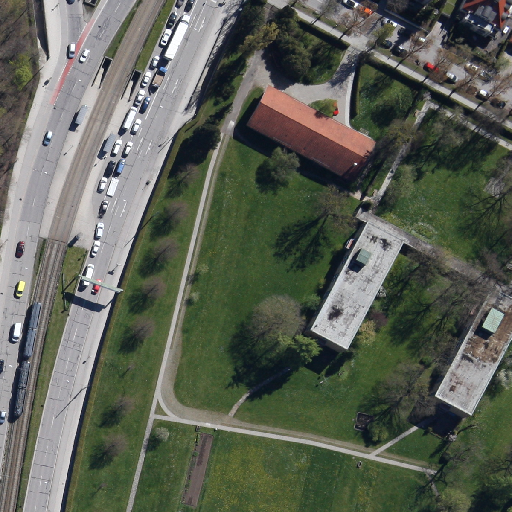
Referring expression: car driving on the road